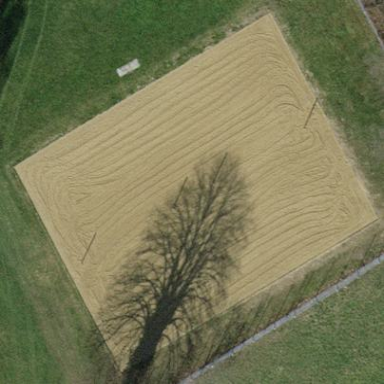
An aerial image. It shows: Sandy pitch designated for beach volleyball.